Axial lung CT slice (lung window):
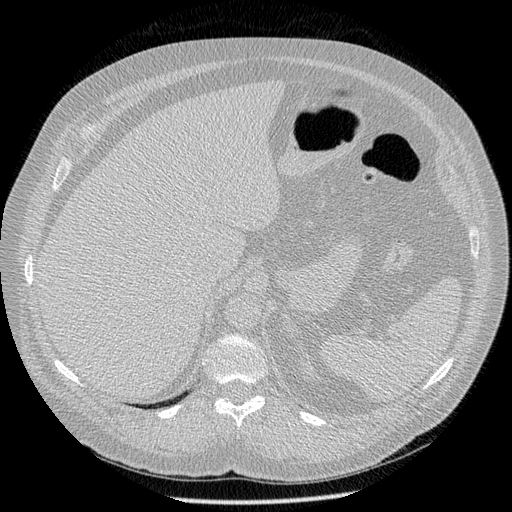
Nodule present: no